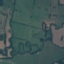
Land use / land cover: Pasture